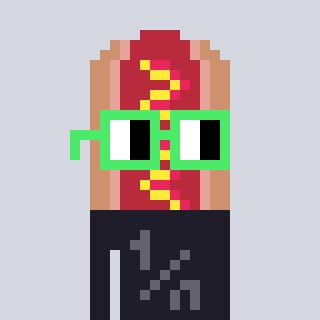
a pixel art character with square light green glasses, a hotdog-shaped head and a grayscale-colored body on a cool background